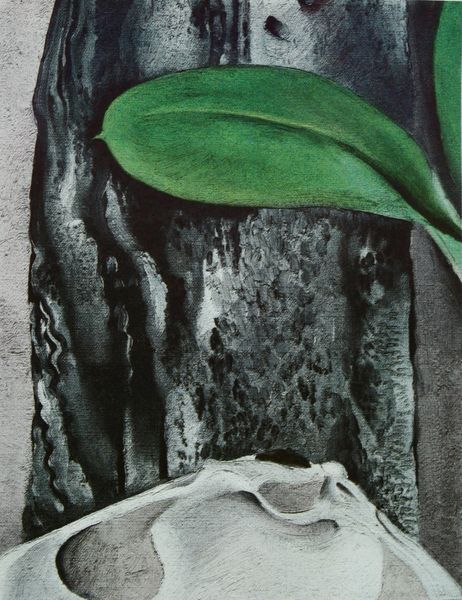
Titel: Shell and Old Shingle I
Künstler: Georgia O'Keeffe
Schlagwörter: baum, blätter, dunkel, gemälde, wasser, weiß, grün, brust, grau, schwarz, zeichnung, tuch, stein, öl, baumstamm, natur, stamm, realismus, blatt, pflanze, naturalismus, moderne, abstrakt, grisaille, ernst, surreal, surrealismus, acryl, rinde, malerie, muschel, tropfen, pilz, orchidee, o keefe, fikus